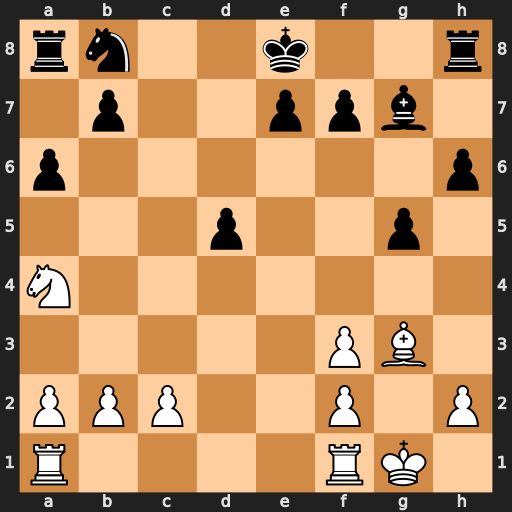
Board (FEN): rn2k2r/1p2ppb1/p6p/3p2p1/N7/5PB1/PPP2P1P/R4RK1
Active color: w
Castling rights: kq
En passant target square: -
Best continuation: Nb6 O-O Nxa8